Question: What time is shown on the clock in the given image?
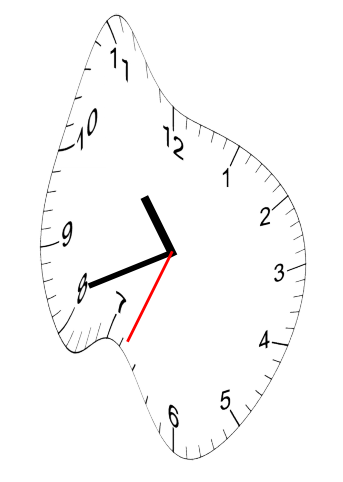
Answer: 10:41:34